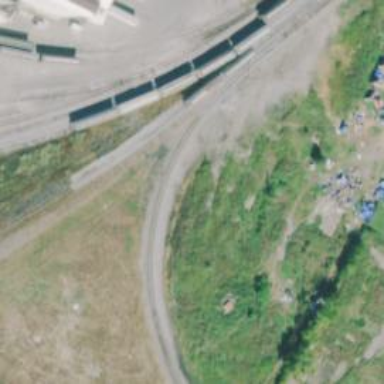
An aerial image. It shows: Railway spur service.